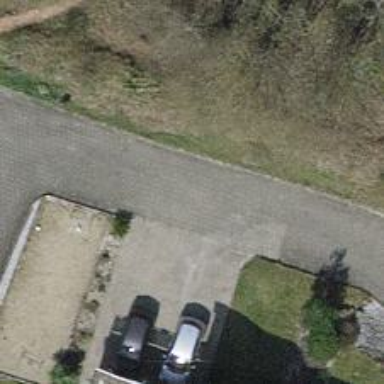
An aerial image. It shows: Alley with paving stones surface.